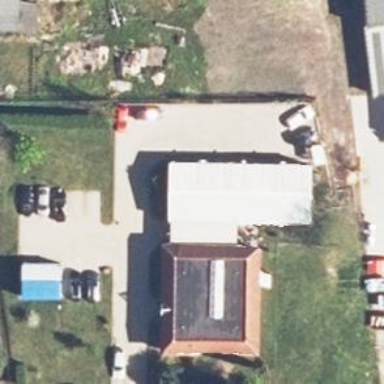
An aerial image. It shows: Commercial building that serves as ambulance station.